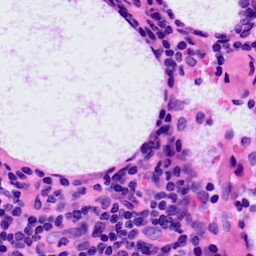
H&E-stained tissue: LymphNode